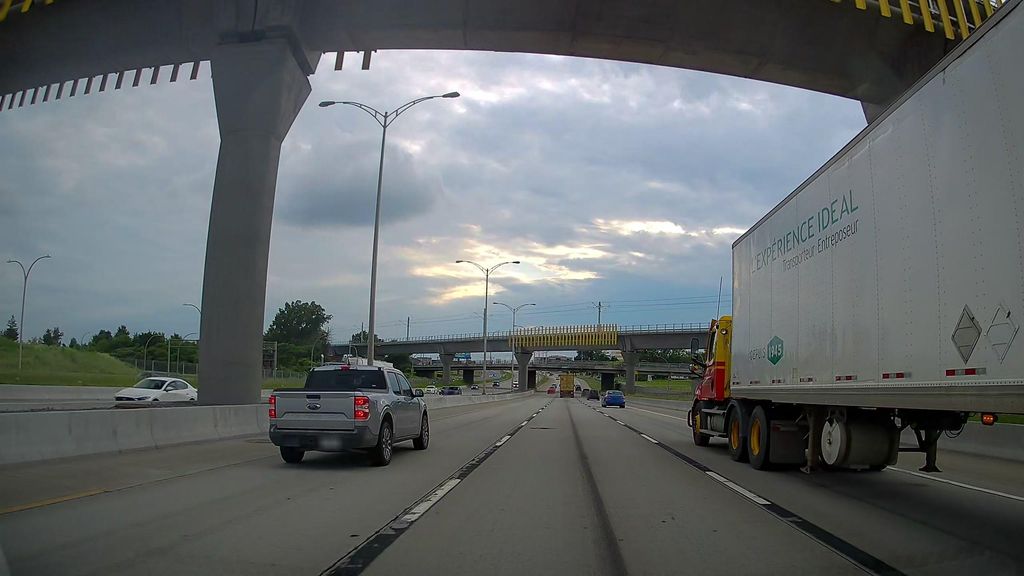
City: montreal